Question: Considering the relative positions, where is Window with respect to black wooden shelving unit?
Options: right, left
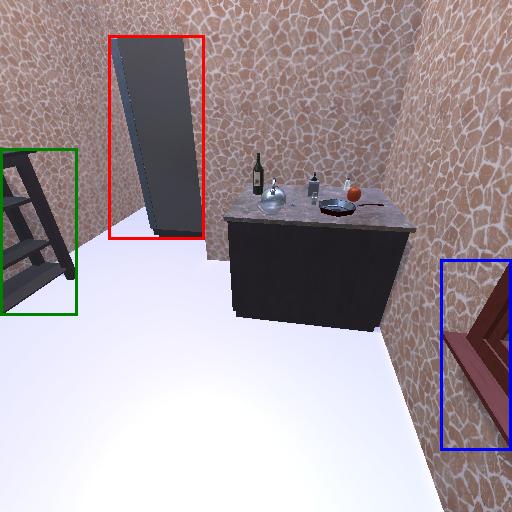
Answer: right